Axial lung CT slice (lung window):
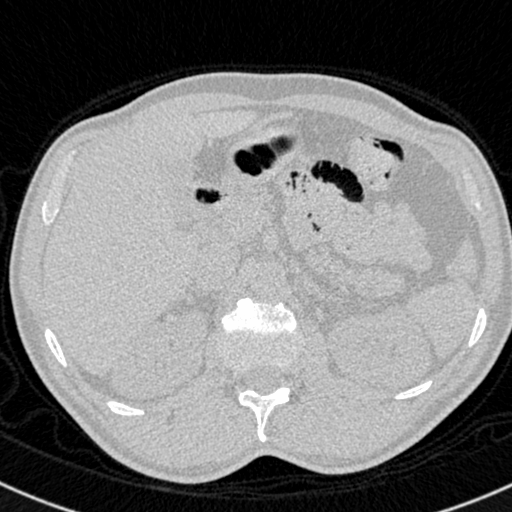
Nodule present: no